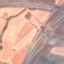
Land use / land cover class: Highway